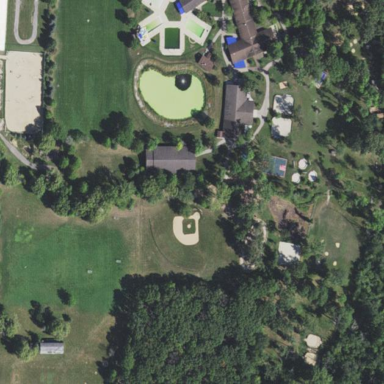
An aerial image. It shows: Summer camp located in recreation ground.